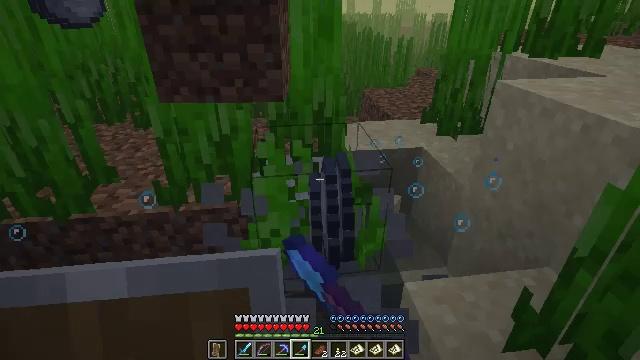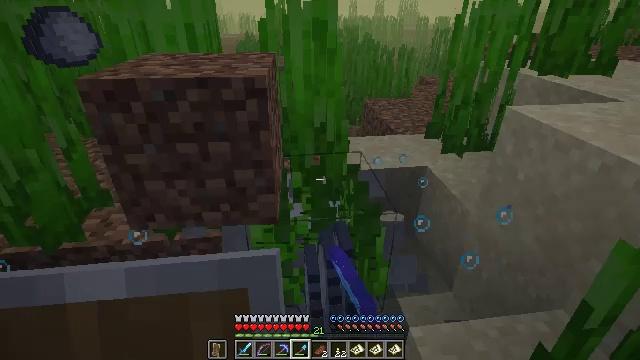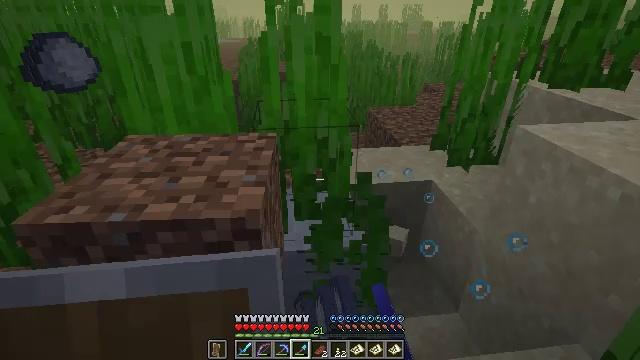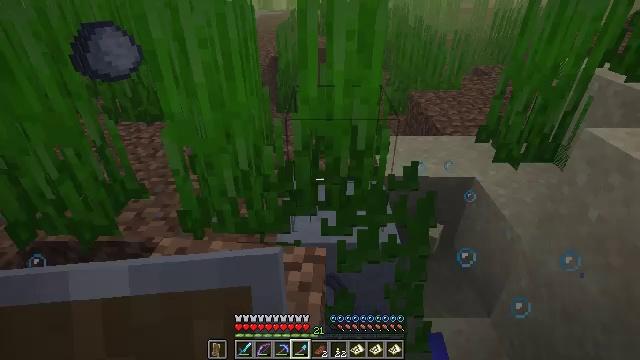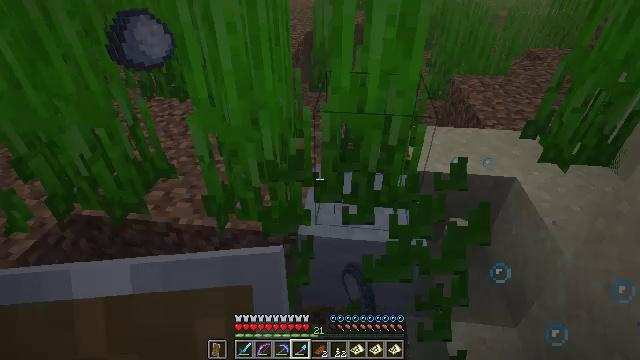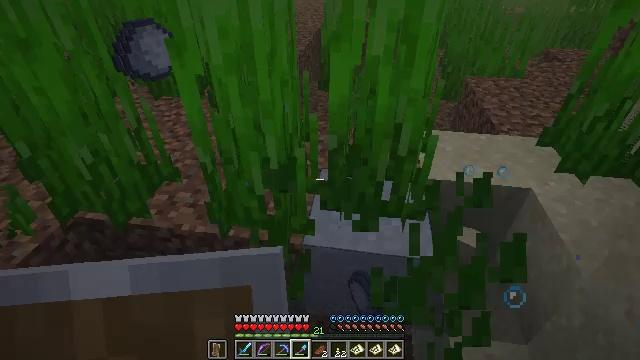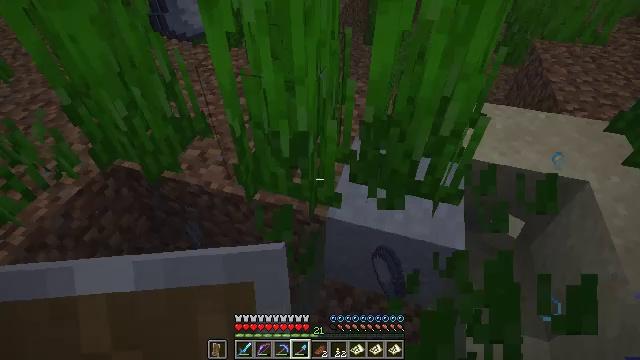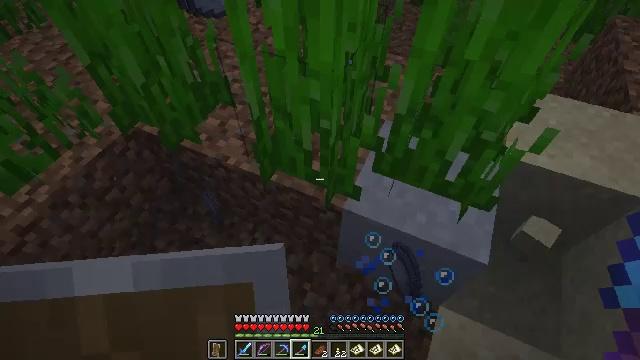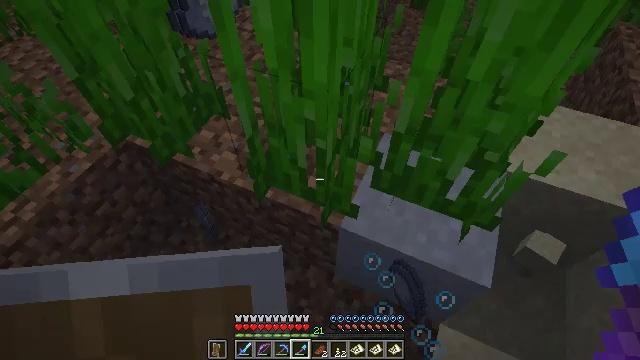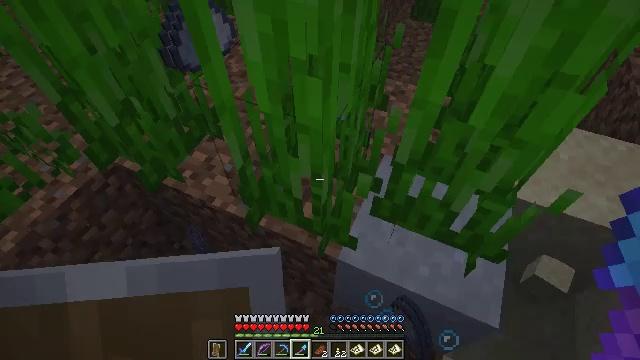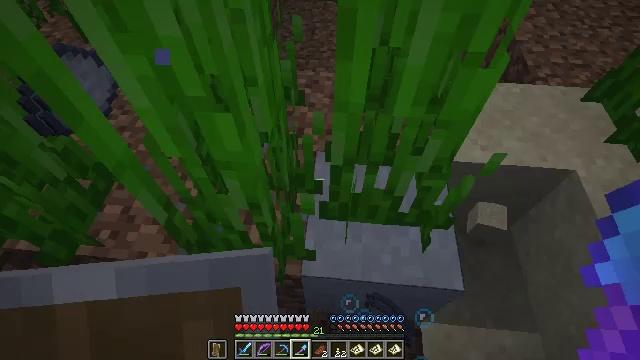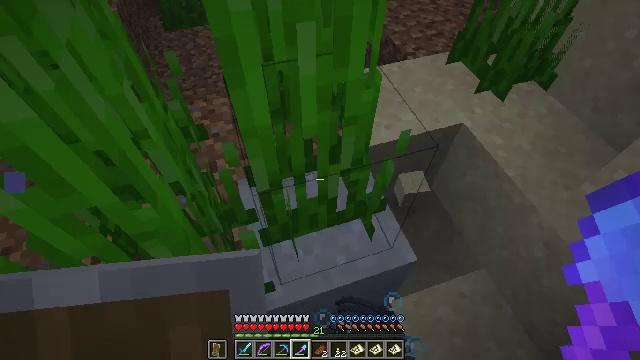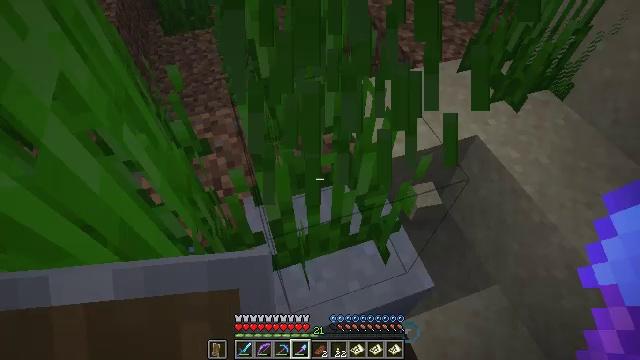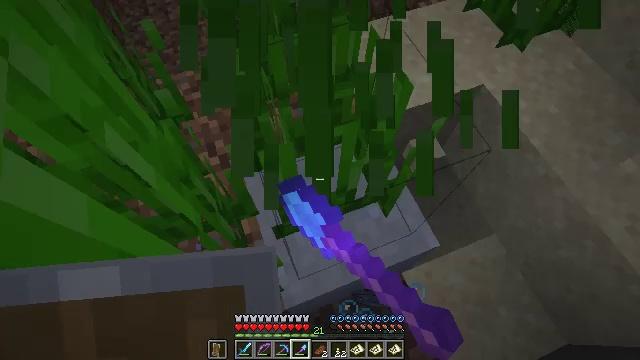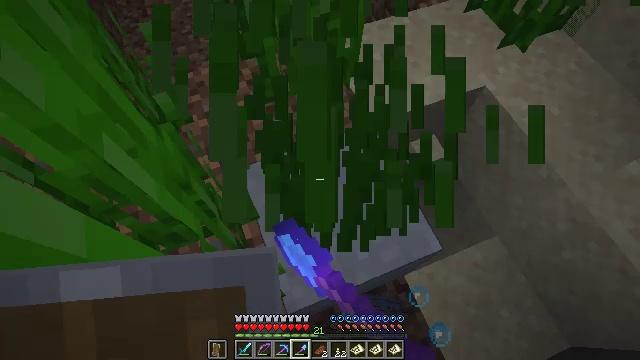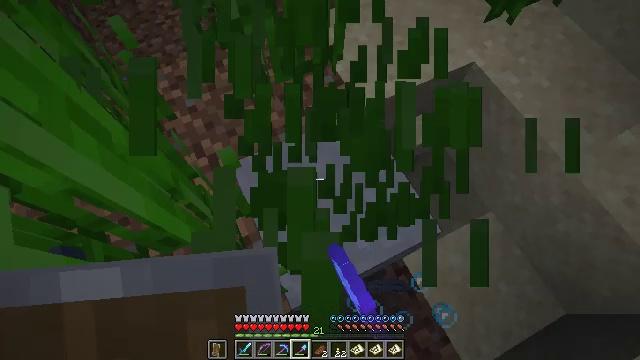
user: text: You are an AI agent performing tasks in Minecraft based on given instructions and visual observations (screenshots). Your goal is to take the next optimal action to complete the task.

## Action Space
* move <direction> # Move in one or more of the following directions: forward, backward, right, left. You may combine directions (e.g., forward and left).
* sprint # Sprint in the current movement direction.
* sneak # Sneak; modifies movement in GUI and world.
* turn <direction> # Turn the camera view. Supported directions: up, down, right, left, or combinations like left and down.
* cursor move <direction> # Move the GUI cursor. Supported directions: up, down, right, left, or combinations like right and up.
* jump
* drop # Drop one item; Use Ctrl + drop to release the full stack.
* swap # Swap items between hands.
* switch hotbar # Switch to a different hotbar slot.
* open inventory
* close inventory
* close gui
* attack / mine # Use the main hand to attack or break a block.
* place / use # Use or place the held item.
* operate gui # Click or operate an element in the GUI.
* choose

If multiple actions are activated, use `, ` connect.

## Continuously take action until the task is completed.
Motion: motion action
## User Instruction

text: Attack the underwater area to get tall seagrass.
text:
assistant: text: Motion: move forward
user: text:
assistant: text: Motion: move forward
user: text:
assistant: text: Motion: move forward, turn left and down
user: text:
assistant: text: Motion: move forward, turn left and down
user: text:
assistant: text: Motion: move forward, turn left
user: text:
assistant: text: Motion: move forward, turn left and down
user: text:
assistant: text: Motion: move forward, turn left and down
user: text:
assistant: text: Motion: move forward
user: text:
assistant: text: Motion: move forward
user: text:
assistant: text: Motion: move forward, turn right and down
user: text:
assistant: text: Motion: move forward, turn right and up
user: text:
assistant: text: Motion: attack / mine
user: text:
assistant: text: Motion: turn right and down, attack / mine
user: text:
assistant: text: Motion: attack / mine
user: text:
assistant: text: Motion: turn right and down, attack / mine
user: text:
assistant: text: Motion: turn right and down, attack / mine
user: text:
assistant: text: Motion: attack / mine